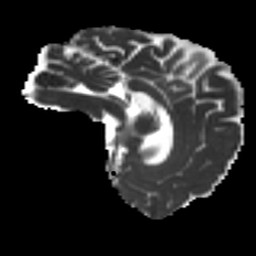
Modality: MD
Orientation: sagittal
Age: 42
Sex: male
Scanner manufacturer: ge
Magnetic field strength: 3 T
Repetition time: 7.8 s
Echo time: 0.0608 s